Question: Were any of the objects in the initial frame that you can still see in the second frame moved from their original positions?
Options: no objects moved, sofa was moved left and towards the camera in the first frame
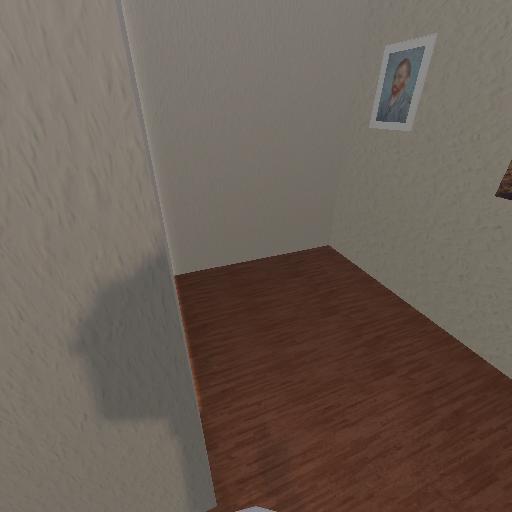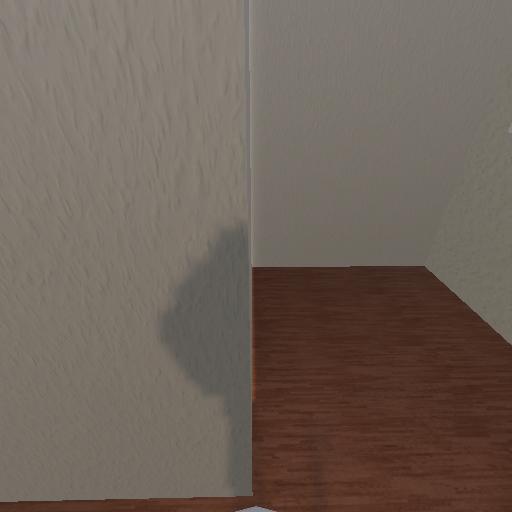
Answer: no objects moved